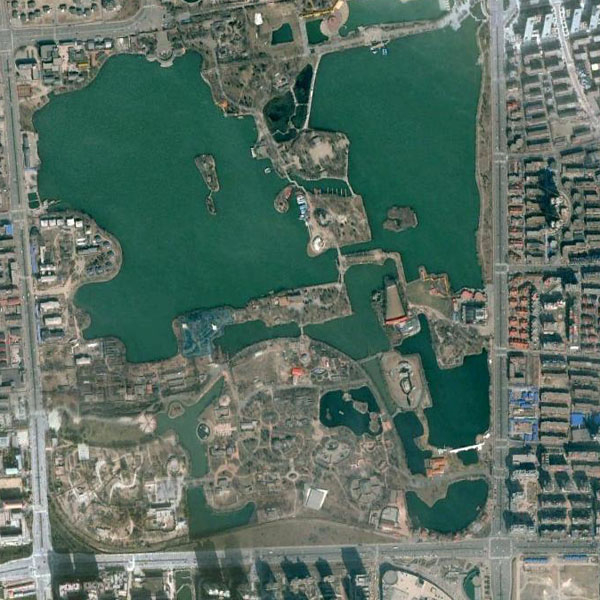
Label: Park